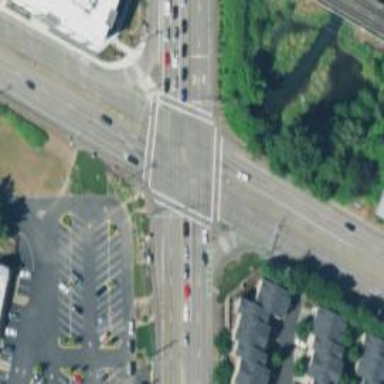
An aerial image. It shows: Traffic island located on footway.